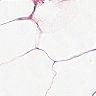
Metastatic tissue present: no